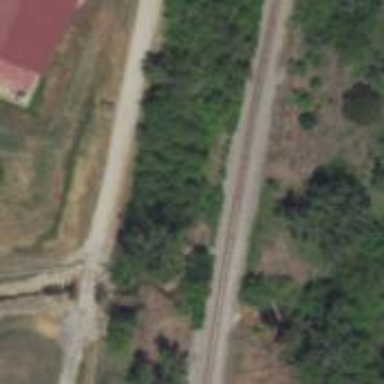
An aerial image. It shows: Railway track.